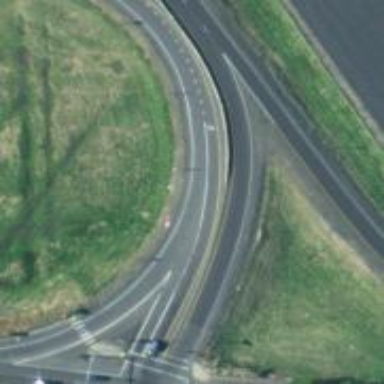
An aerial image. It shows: Motorway link.